【题型】填空题　【知识点】向量　【难度】easy
如图, 在 \(\triangle ABC\) 中, 点 \(D\) 在边 \(AC\) 上, 且 \(AC = 3AD\). 如果 \(\overrightarrow{AB} = \vec{a}\), \(\overrightarrow{AC} = \vec{b}\), 那么 \(\overrightarrow{BD}\) 关于 \(\vec{a}\)、\(\vec{b}\) 的分解式为 \underline{\quad\quad}.

\vspace{1em}
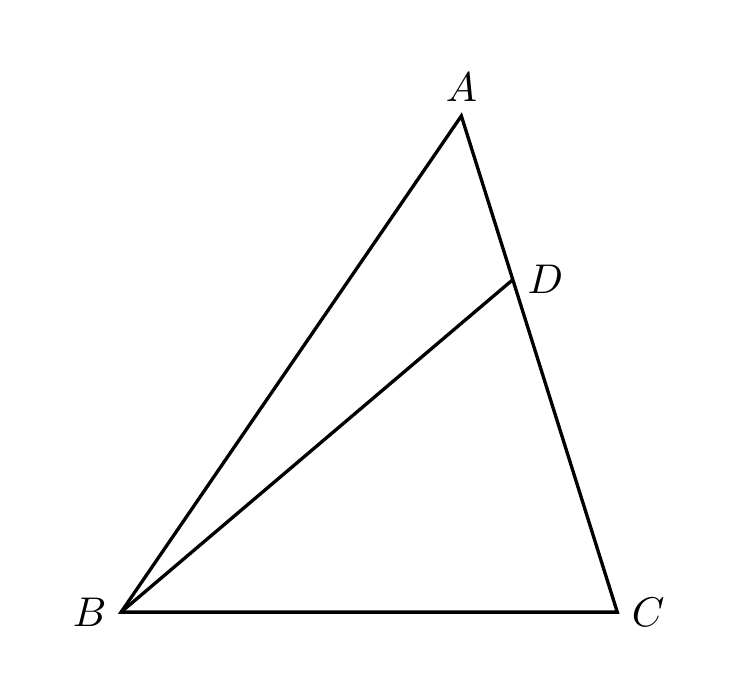
【解答】
【答案】\(\frac{1}{3}\vec{b} - \vec{a}\)

\vspace{1em}

【分析】本题考查了平面向量, 找到向量关系是解题的关键.
首先由向量的知识, 得到 \(\overrightarrow{AD}\) 和 \(\overrightarrow{AB}\) 的值, 即可得到 \(\overrightarrow{BD}\) 的值.

\vspace{1em}

【详解】解: \(\because\) 在 \(\triangle ABC\) 中, 点 \(D\) 在边 \(AC\) 上, 且 \(AC = 3AD\).

\(\therefore \overrightarrow{AD} = \frac{1}{3}\overrightarrow{AC} = \frac{1}{3}\vec{b}\),

又 \(\because \overrightarrow{AB} = \vec{a}\)

\(\therefore \overrightarrow{BD} = \overrightarrow{AD} - \overrightarrow{AB} = \frac{1}{3}\vec{b} - \vec{a}\)

故答案为 \(\frac{1}{3}\vec{b} - \vec{a}\).